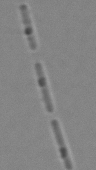
Label: Skeletonema